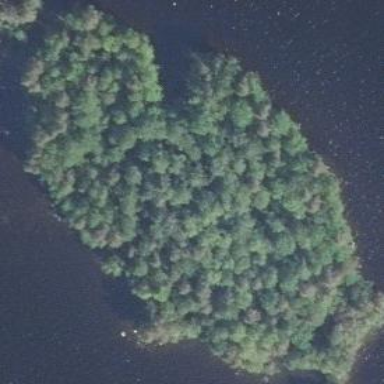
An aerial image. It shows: Island covered with woodland.